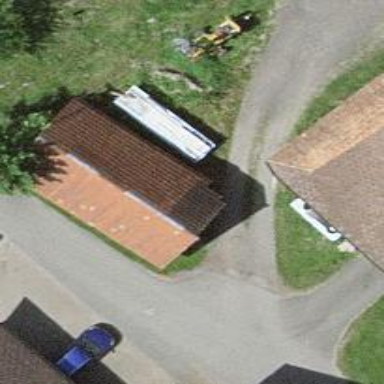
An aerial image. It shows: Rural barn.